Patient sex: M
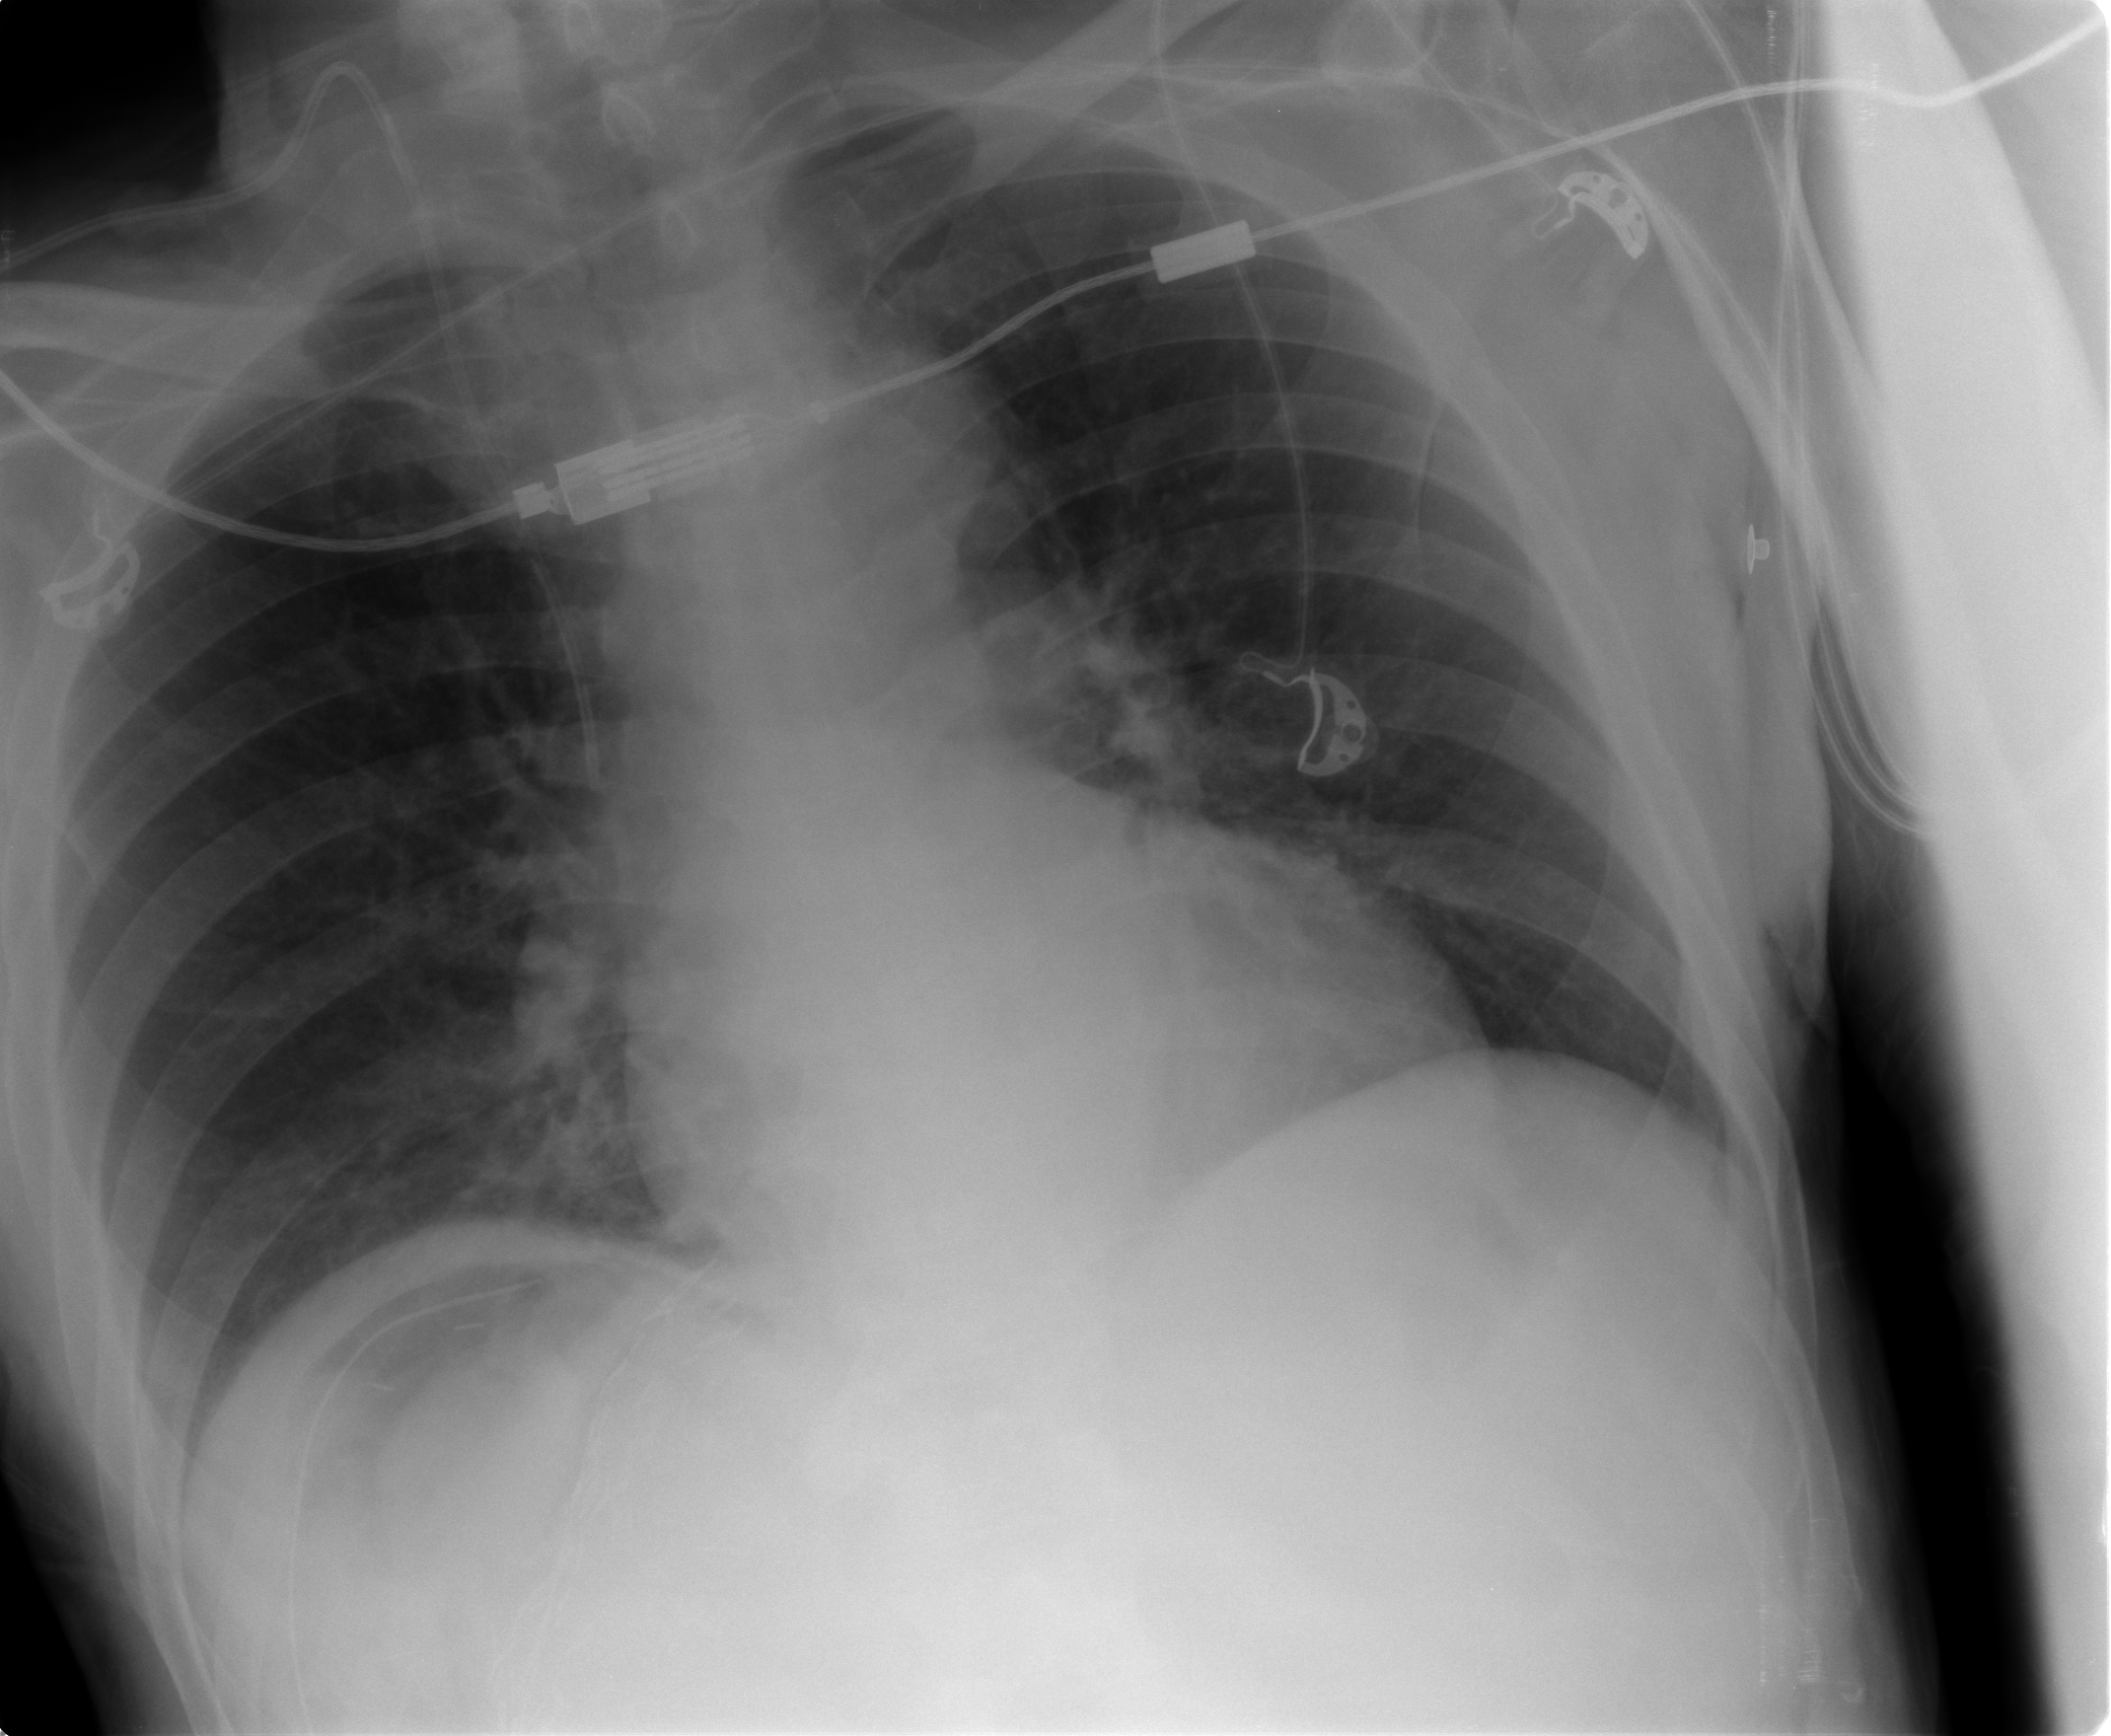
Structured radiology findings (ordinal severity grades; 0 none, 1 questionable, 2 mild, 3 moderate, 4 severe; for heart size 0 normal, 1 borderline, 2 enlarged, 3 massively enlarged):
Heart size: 0
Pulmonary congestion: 0
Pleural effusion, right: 0
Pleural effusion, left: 0
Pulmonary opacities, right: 1
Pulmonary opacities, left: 0
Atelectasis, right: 1
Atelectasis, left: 0